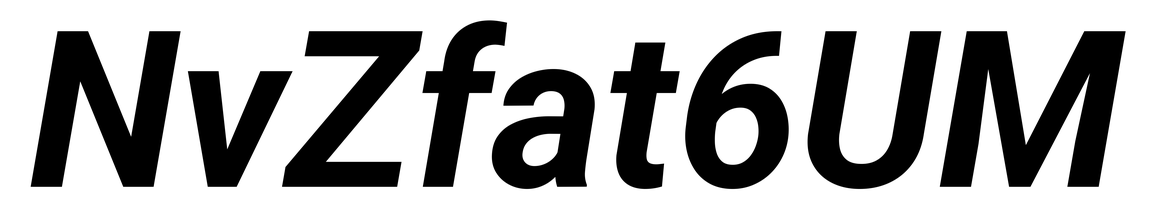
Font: Roboto-Italic_Bold_Italic